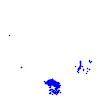
Particle: electron